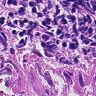
Metastatic tissue present: yes